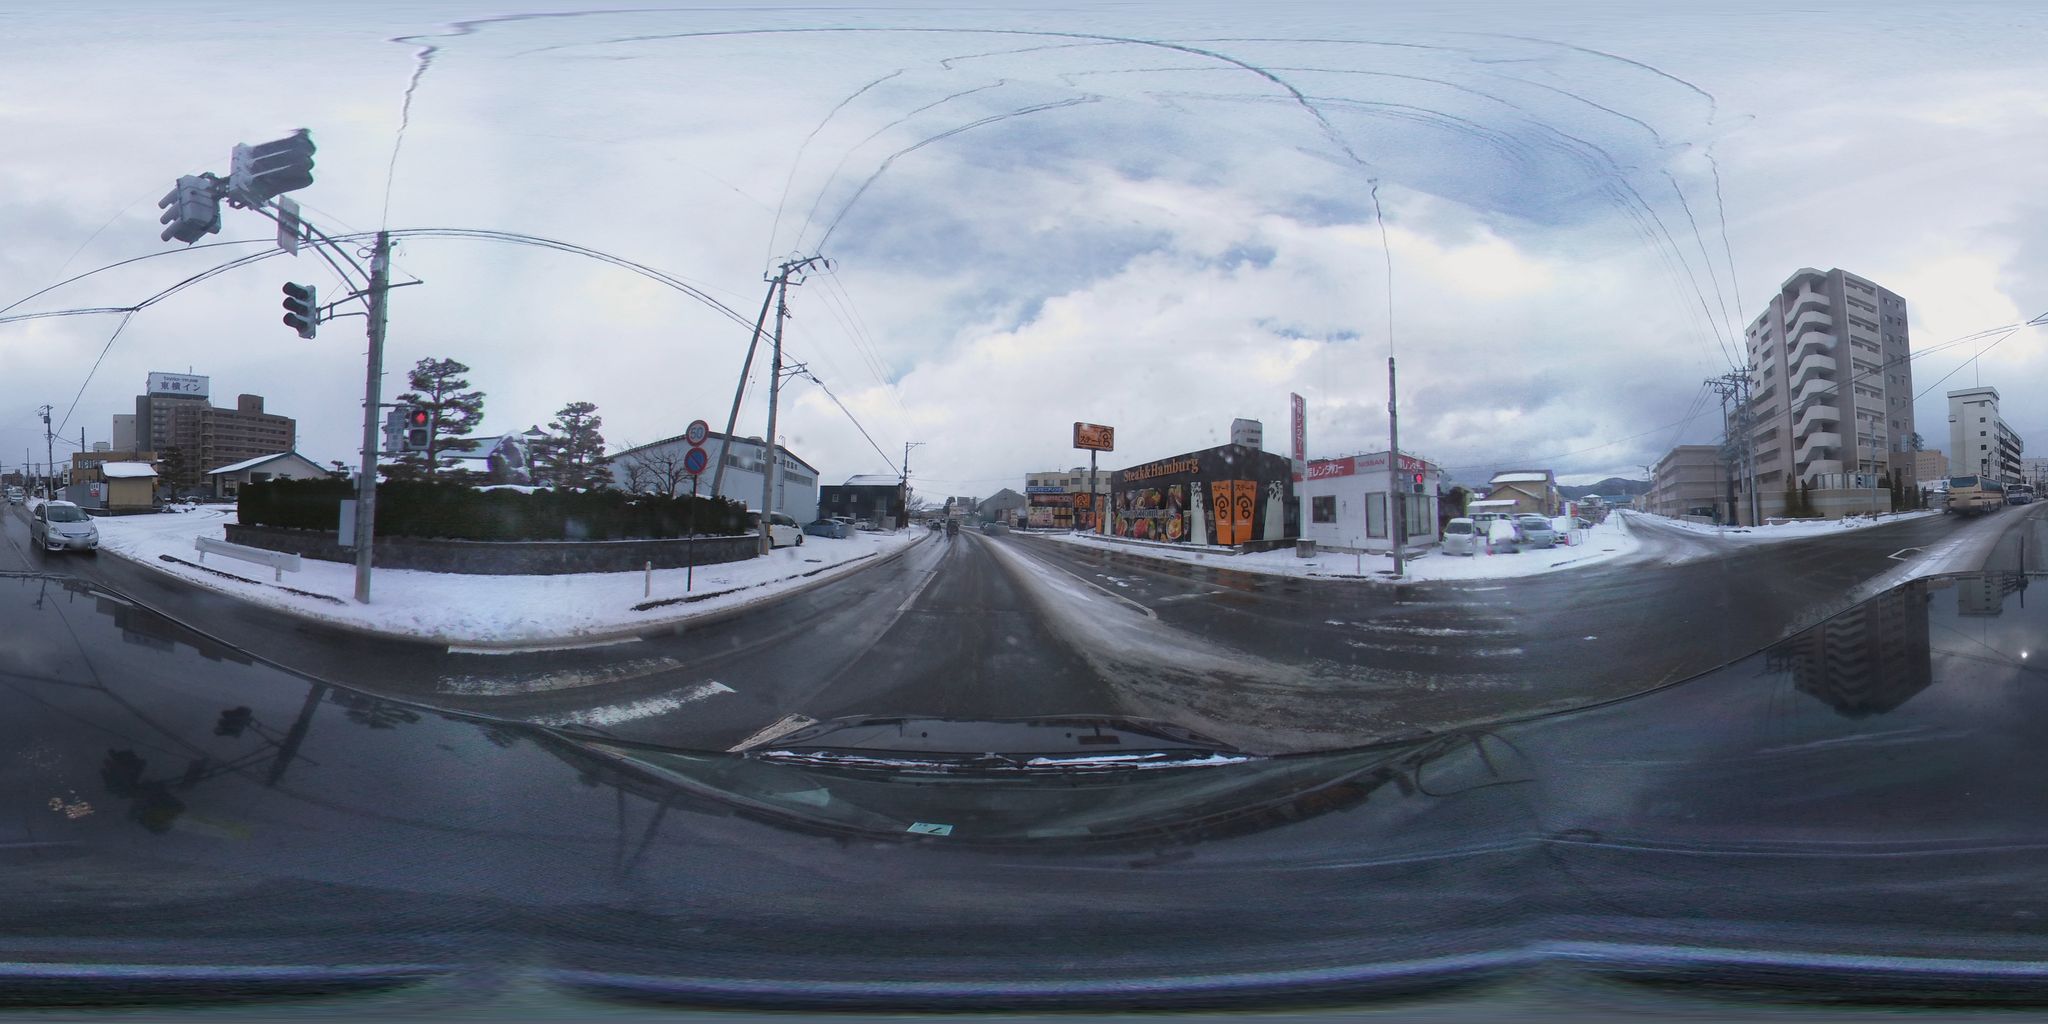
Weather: snowy
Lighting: day
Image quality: good
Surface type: cycling surface
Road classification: footway
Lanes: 2.0
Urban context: urban centre
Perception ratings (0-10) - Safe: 1.57, Lively: 3.86, Beautiful: 2.45, Boring: 4.87, Depressing: 5.63, Wealthy: 4.31